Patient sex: M
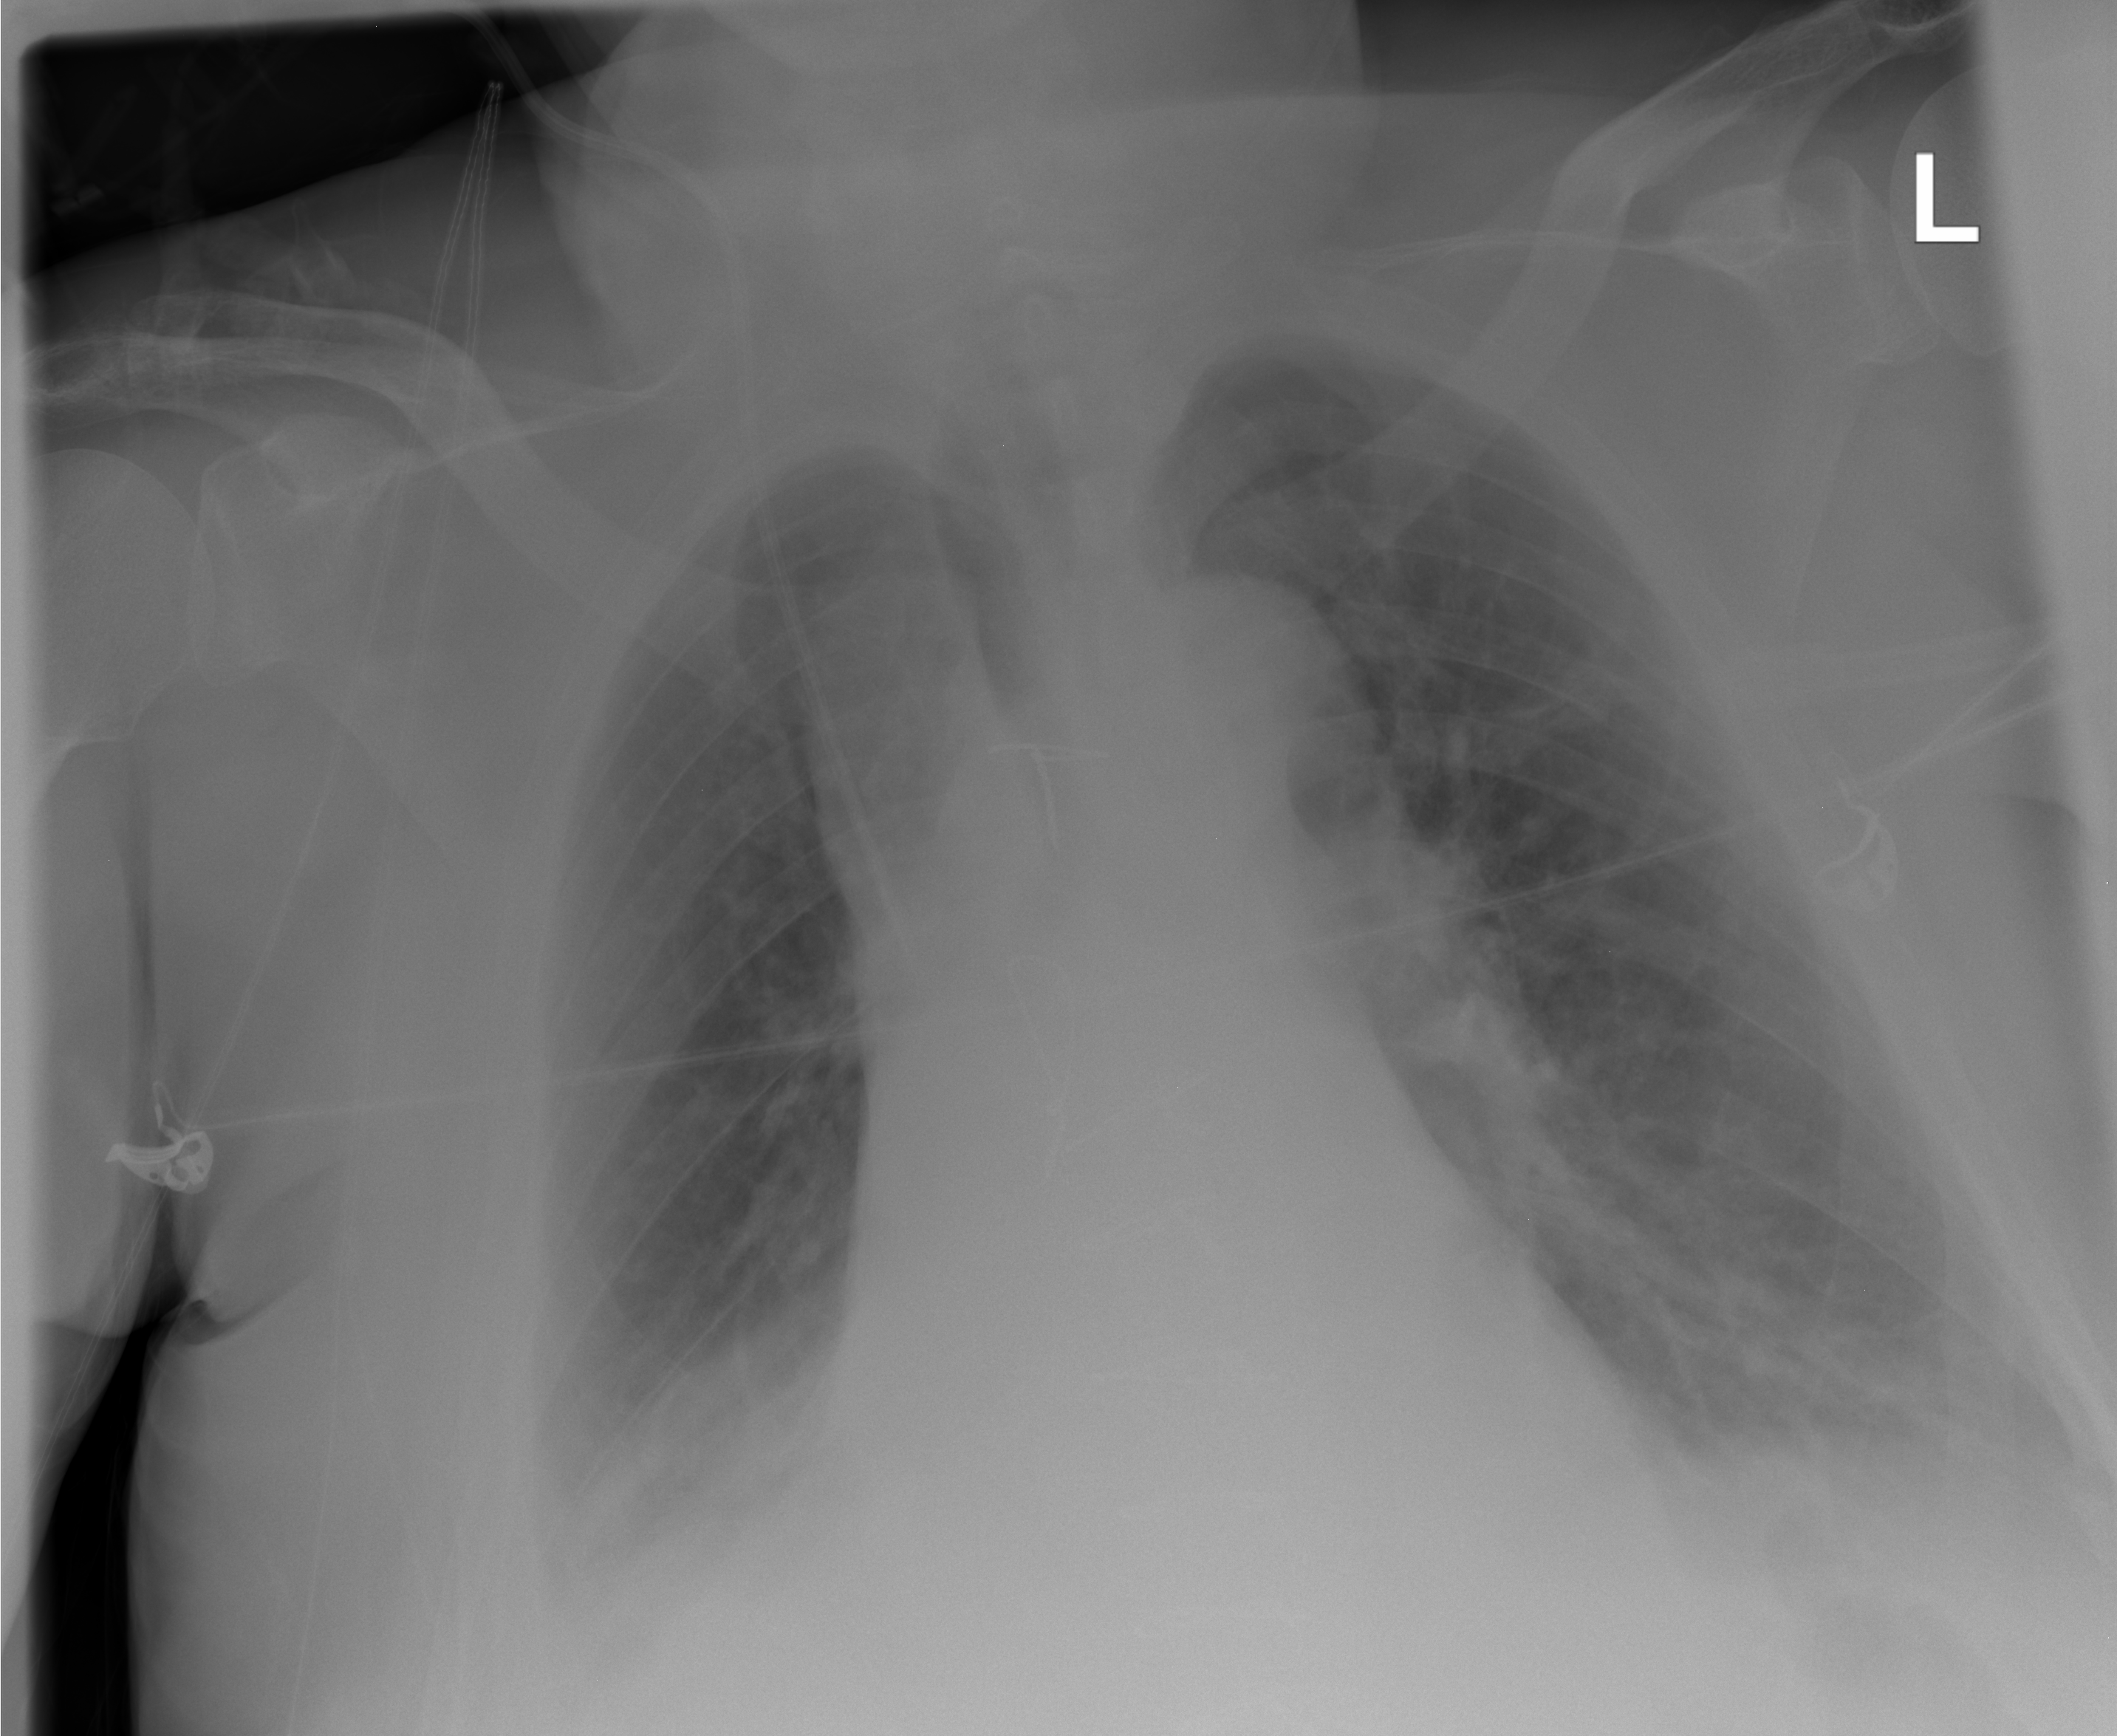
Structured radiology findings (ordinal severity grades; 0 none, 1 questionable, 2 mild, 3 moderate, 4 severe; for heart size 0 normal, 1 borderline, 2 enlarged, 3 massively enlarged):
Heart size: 2
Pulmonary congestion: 0
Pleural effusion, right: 0
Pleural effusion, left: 0
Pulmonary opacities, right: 0
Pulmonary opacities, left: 2
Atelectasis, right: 2
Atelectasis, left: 2